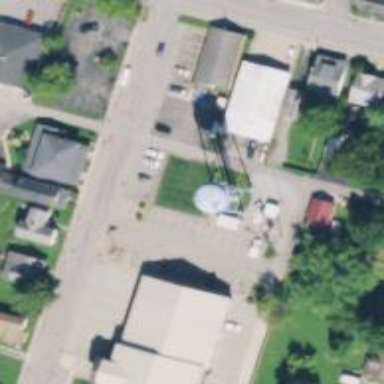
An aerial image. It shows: Water tower that is man-made.